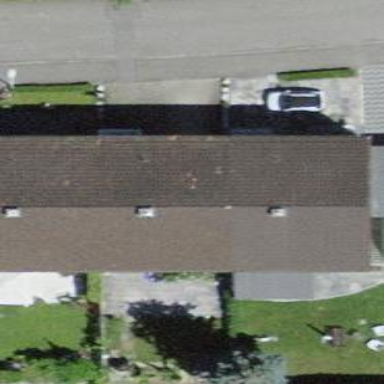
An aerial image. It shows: Terrace-style building with gabled roof.